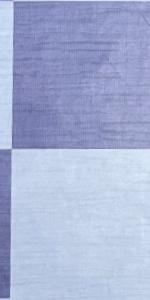
Label: Empty